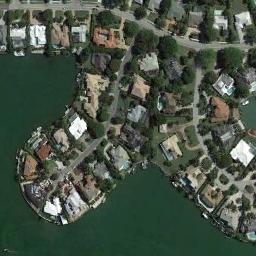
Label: dense_residential